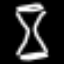
Label: hourglass